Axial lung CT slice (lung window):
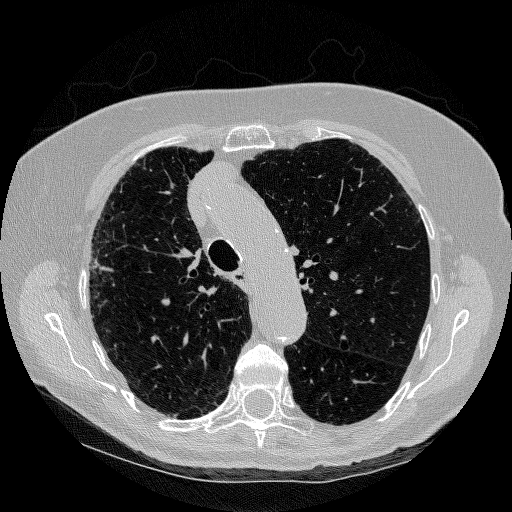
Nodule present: no